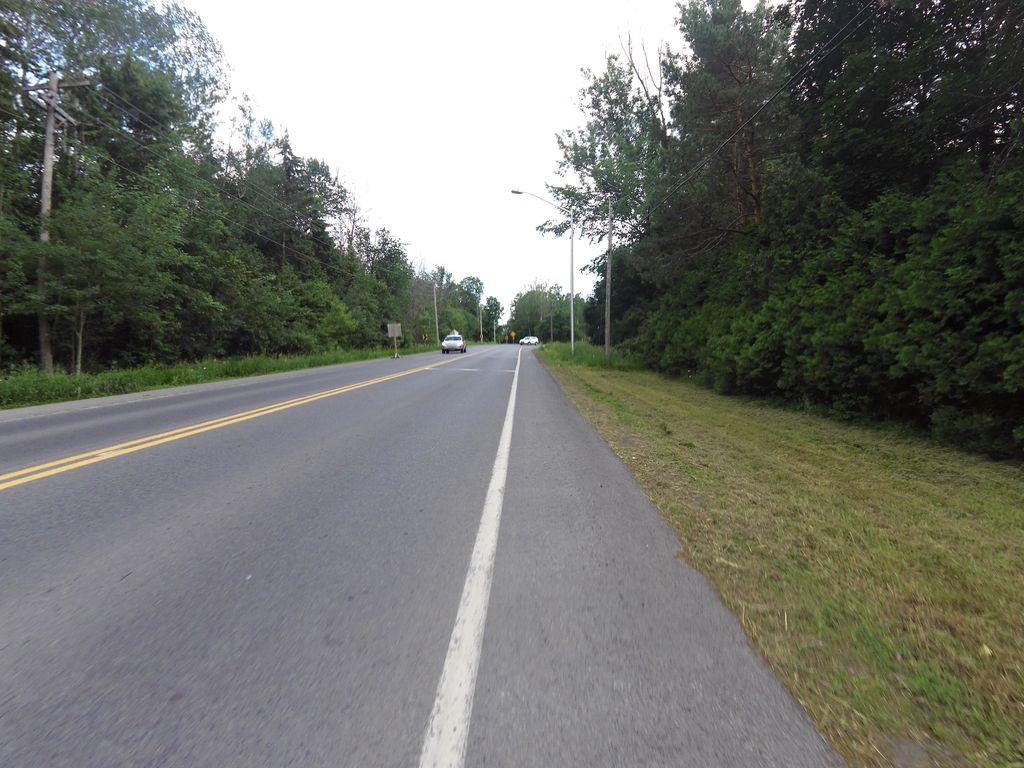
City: ottawa-gatineau